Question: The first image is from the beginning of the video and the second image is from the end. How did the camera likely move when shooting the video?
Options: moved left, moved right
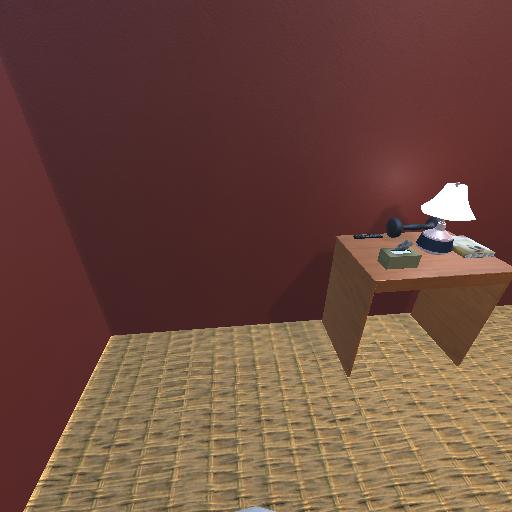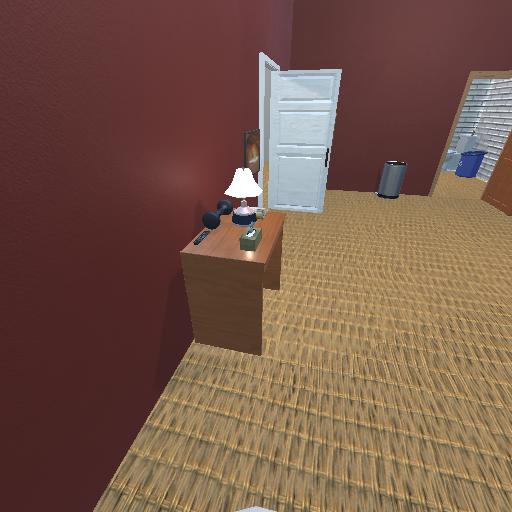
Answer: moved left